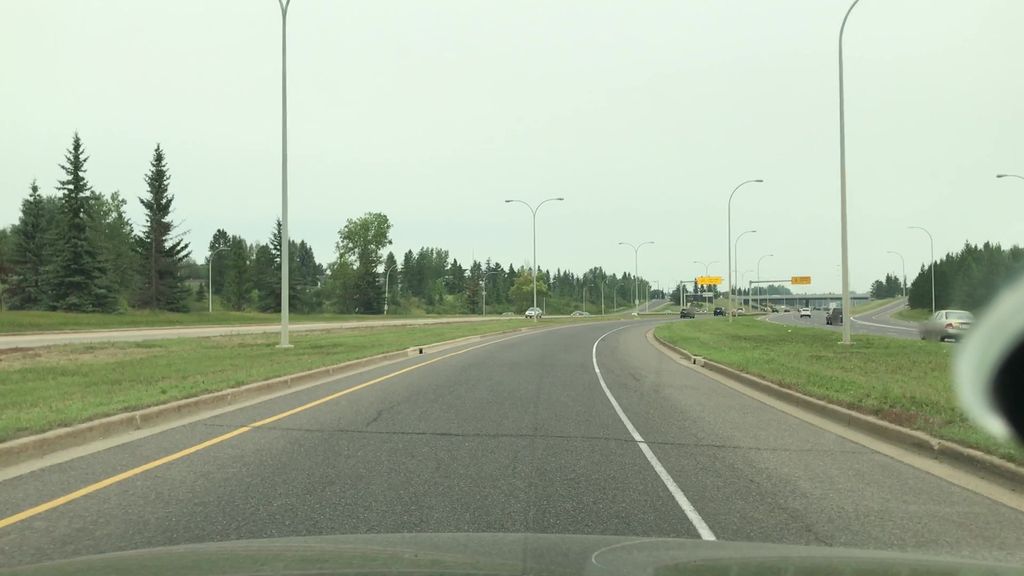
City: edmonton